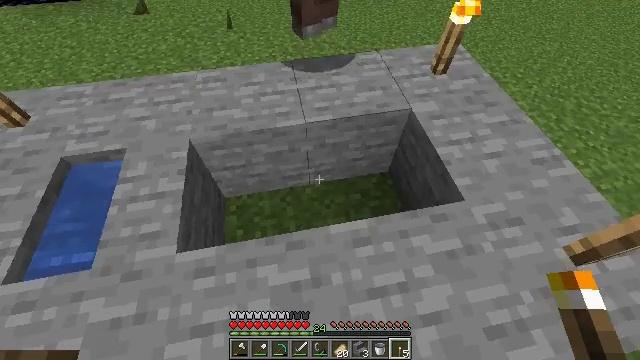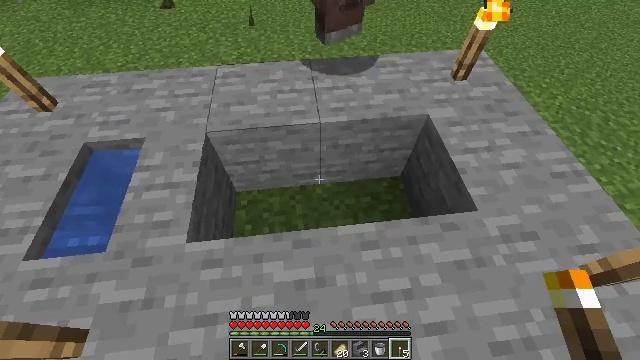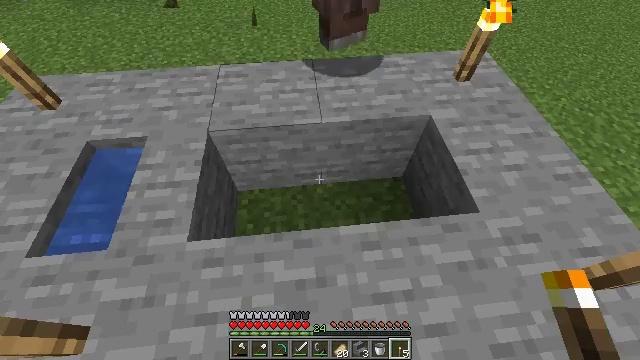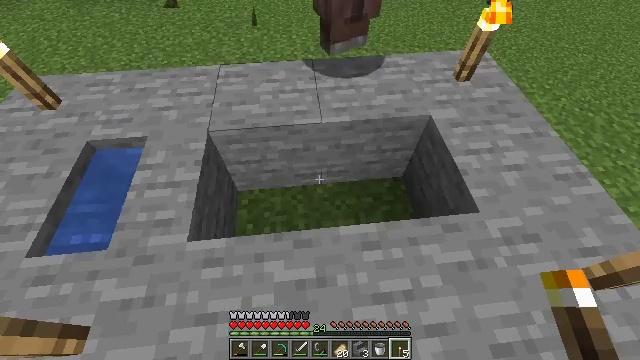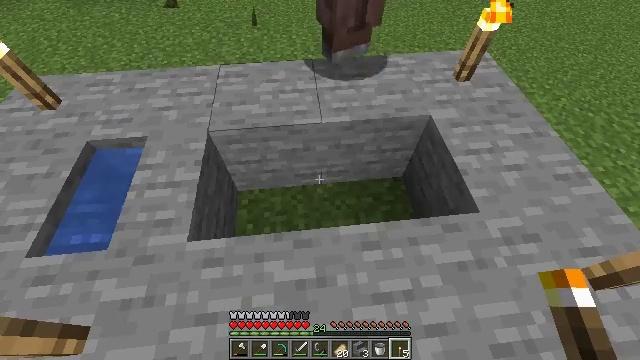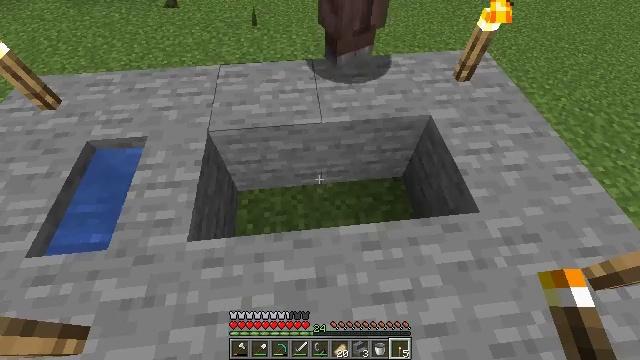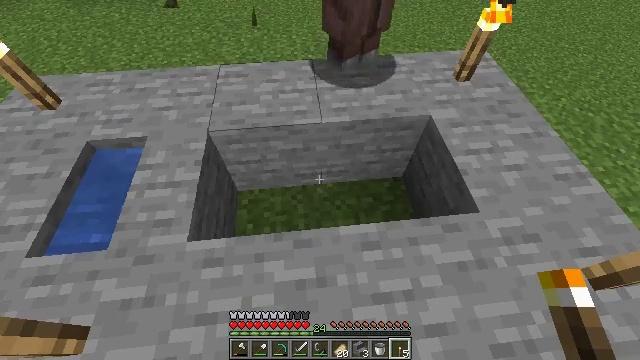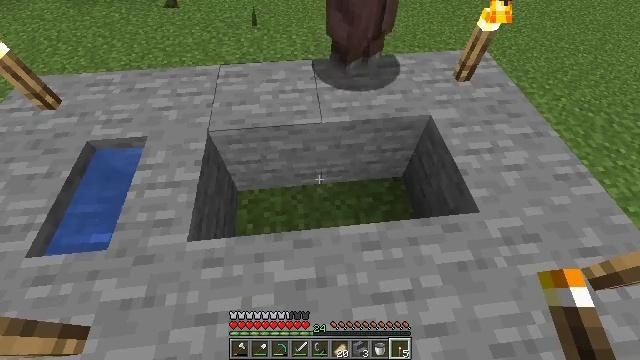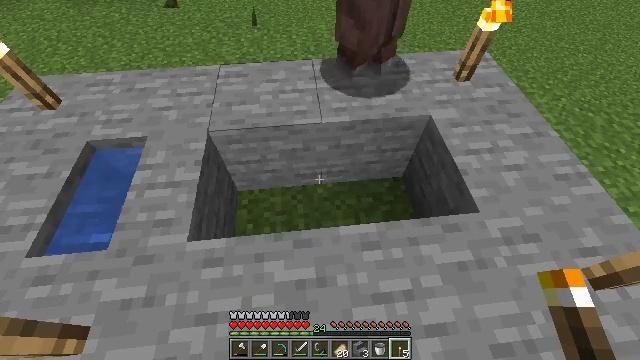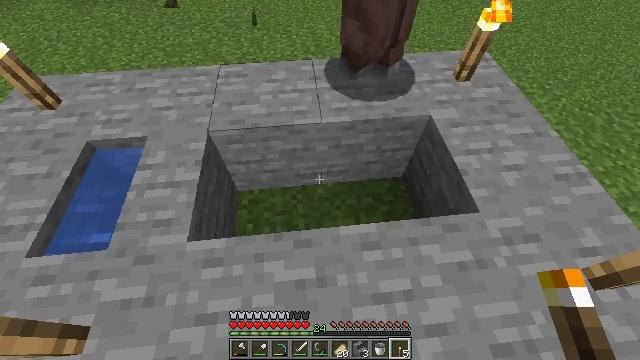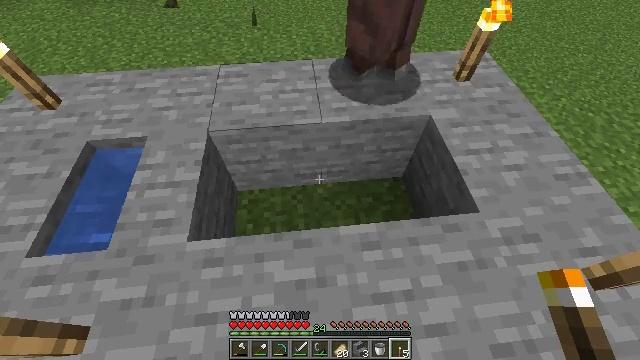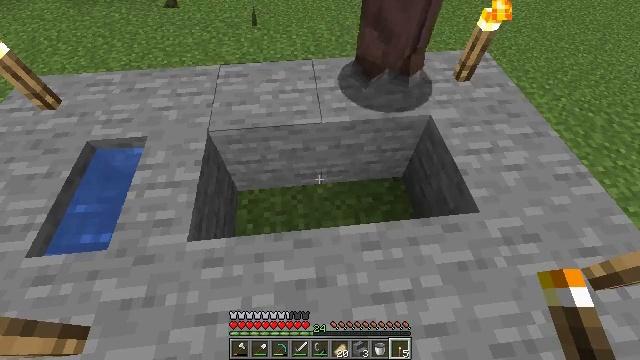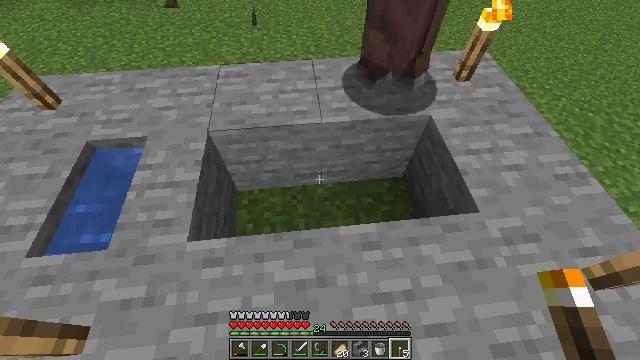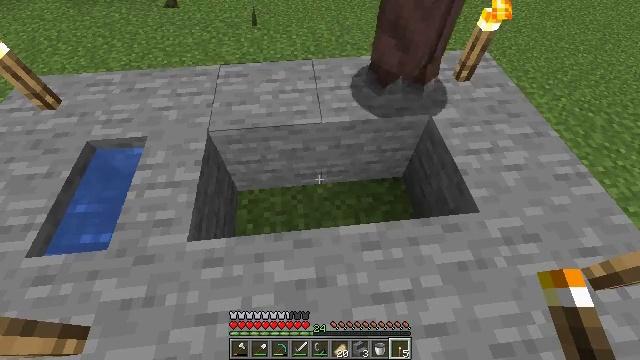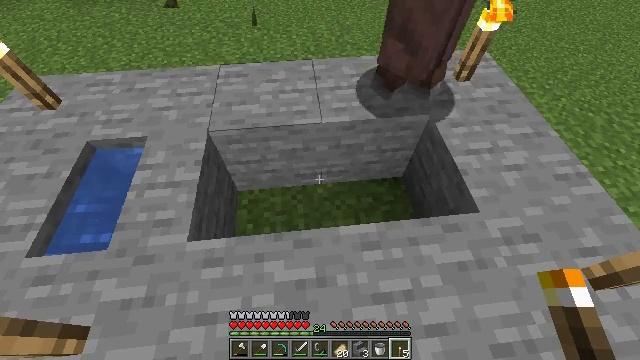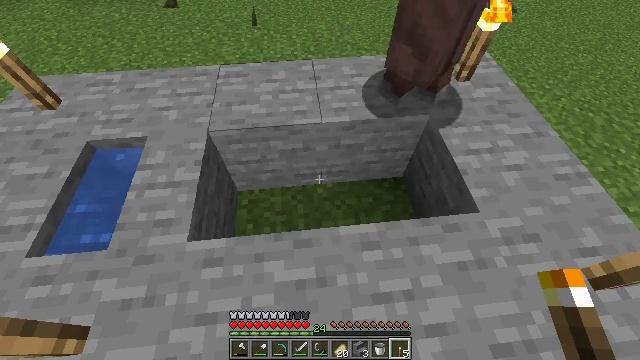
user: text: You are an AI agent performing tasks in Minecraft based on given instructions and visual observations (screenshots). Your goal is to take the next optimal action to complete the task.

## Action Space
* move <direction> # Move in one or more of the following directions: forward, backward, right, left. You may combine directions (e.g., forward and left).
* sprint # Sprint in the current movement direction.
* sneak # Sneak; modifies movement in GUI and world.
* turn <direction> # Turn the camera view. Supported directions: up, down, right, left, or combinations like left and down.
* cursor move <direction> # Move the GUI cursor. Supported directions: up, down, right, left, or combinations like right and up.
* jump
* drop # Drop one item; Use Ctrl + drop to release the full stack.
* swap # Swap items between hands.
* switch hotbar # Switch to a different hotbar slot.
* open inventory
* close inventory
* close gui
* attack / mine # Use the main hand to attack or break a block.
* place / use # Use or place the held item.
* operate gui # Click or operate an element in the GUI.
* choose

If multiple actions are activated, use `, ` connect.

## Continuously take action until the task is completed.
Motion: motion action
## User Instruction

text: Create a heavy weighted pressure plate at a crafting station.
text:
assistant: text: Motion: turn left
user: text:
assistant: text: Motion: no_op
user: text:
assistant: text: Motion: no_op
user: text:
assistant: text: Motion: no_op
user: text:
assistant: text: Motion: no_op
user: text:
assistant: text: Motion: no_op
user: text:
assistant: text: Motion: no_op
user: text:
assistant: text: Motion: no_op
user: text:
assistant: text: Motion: no_op
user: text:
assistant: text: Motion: no_op
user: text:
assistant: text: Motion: no_op
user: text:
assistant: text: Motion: no_op
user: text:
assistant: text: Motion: no_op
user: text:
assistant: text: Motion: no_op
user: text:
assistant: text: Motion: no_op
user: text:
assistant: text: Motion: no_op
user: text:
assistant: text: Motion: no_op
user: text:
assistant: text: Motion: no_op
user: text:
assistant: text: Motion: no_op
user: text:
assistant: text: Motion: no_op
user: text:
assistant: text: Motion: no_op
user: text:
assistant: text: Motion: no_op
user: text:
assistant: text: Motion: no_op
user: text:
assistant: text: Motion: no_op
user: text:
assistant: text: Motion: no_op
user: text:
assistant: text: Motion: no_op
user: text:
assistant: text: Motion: no_op
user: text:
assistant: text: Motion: no_op
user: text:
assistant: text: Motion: no_op
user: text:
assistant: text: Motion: no_op